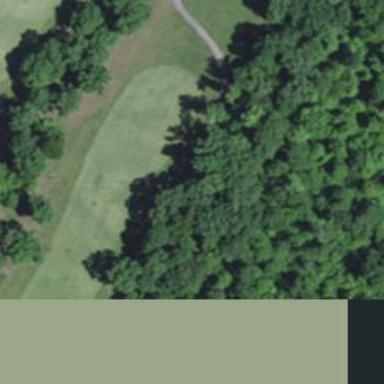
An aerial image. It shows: Path used for both walking and golf.